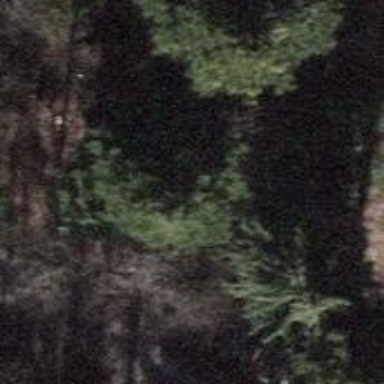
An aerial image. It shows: Culvert tunnel underneath ditch.